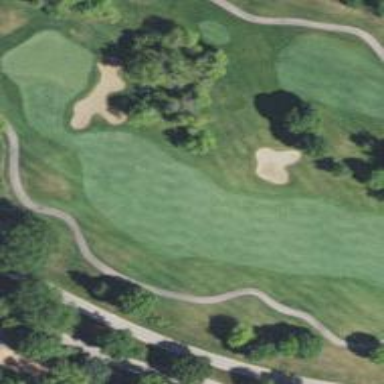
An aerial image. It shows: Golf hole.